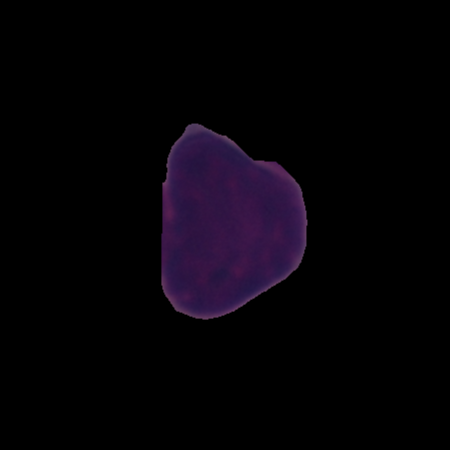
Label: healthy